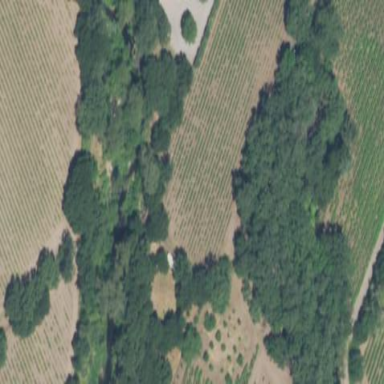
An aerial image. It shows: Vineyard with wine grapes as the main crop.